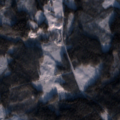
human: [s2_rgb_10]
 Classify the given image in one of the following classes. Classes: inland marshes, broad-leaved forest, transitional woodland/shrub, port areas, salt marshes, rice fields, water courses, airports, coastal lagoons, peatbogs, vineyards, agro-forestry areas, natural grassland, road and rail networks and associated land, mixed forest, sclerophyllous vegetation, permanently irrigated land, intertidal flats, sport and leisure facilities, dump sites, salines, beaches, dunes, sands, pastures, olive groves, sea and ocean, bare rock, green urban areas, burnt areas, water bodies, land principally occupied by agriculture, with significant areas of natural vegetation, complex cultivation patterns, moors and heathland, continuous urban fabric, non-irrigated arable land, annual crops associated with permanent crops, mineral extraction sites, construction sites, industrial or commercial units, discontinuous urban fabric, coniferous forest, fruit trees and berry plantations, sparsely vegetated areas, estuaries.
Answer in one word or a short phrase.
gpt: coniferous forest, mixed forest, transitional woodland/shrub